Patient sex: M
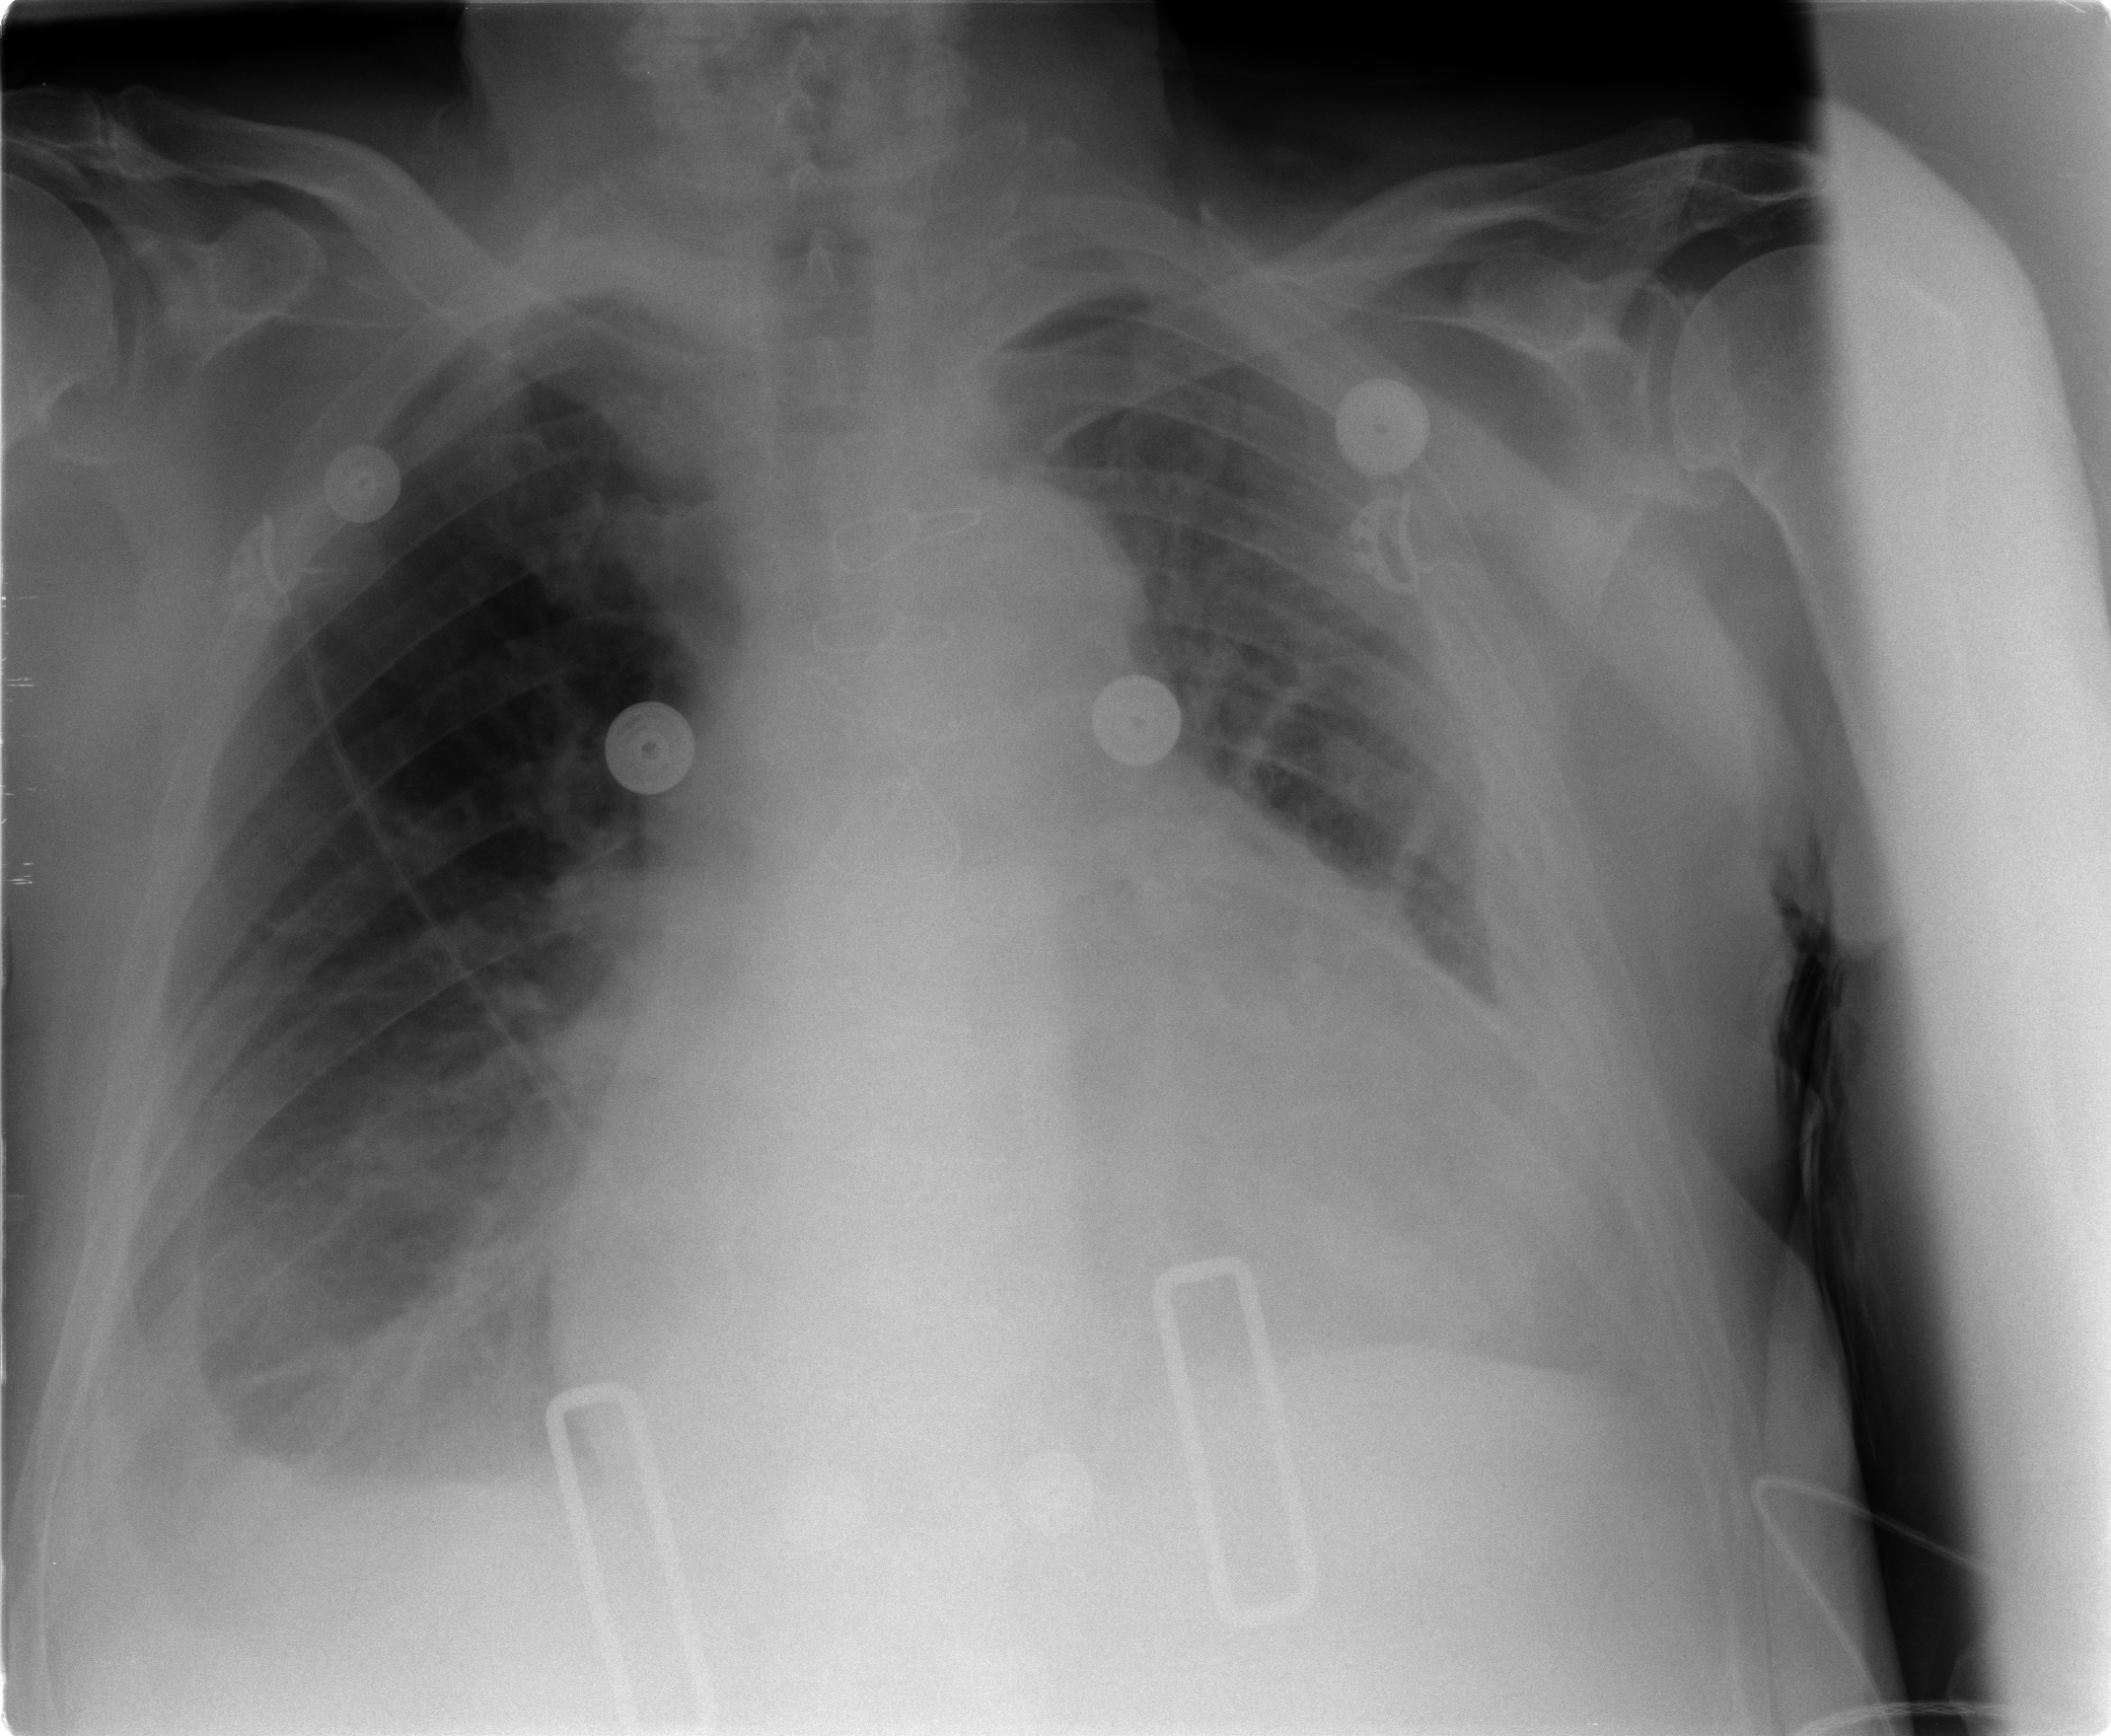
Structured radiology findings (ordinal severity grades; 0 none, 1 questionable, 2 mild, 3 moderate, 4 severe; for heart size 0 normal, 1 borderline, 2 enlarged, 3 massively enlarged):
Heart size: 3
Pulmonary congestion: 3
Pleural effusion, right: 2
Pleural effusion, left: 3
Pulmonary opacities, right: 0
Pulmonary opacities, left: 2
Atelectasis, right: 2
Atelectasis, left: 2